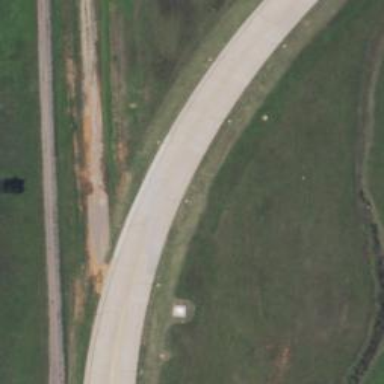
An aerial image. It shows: Secondary road.